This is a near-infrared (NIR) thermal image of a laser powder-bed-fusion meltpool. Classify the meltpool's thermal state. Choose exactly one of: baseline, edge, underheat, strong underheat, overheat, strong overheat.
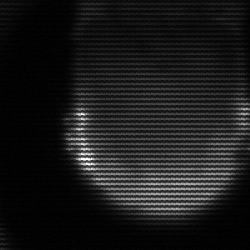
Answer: edge